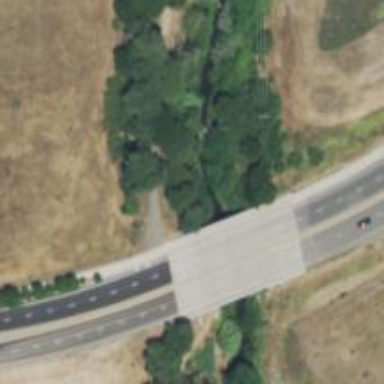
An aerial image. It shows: Bridge over cycleway.